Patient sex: F
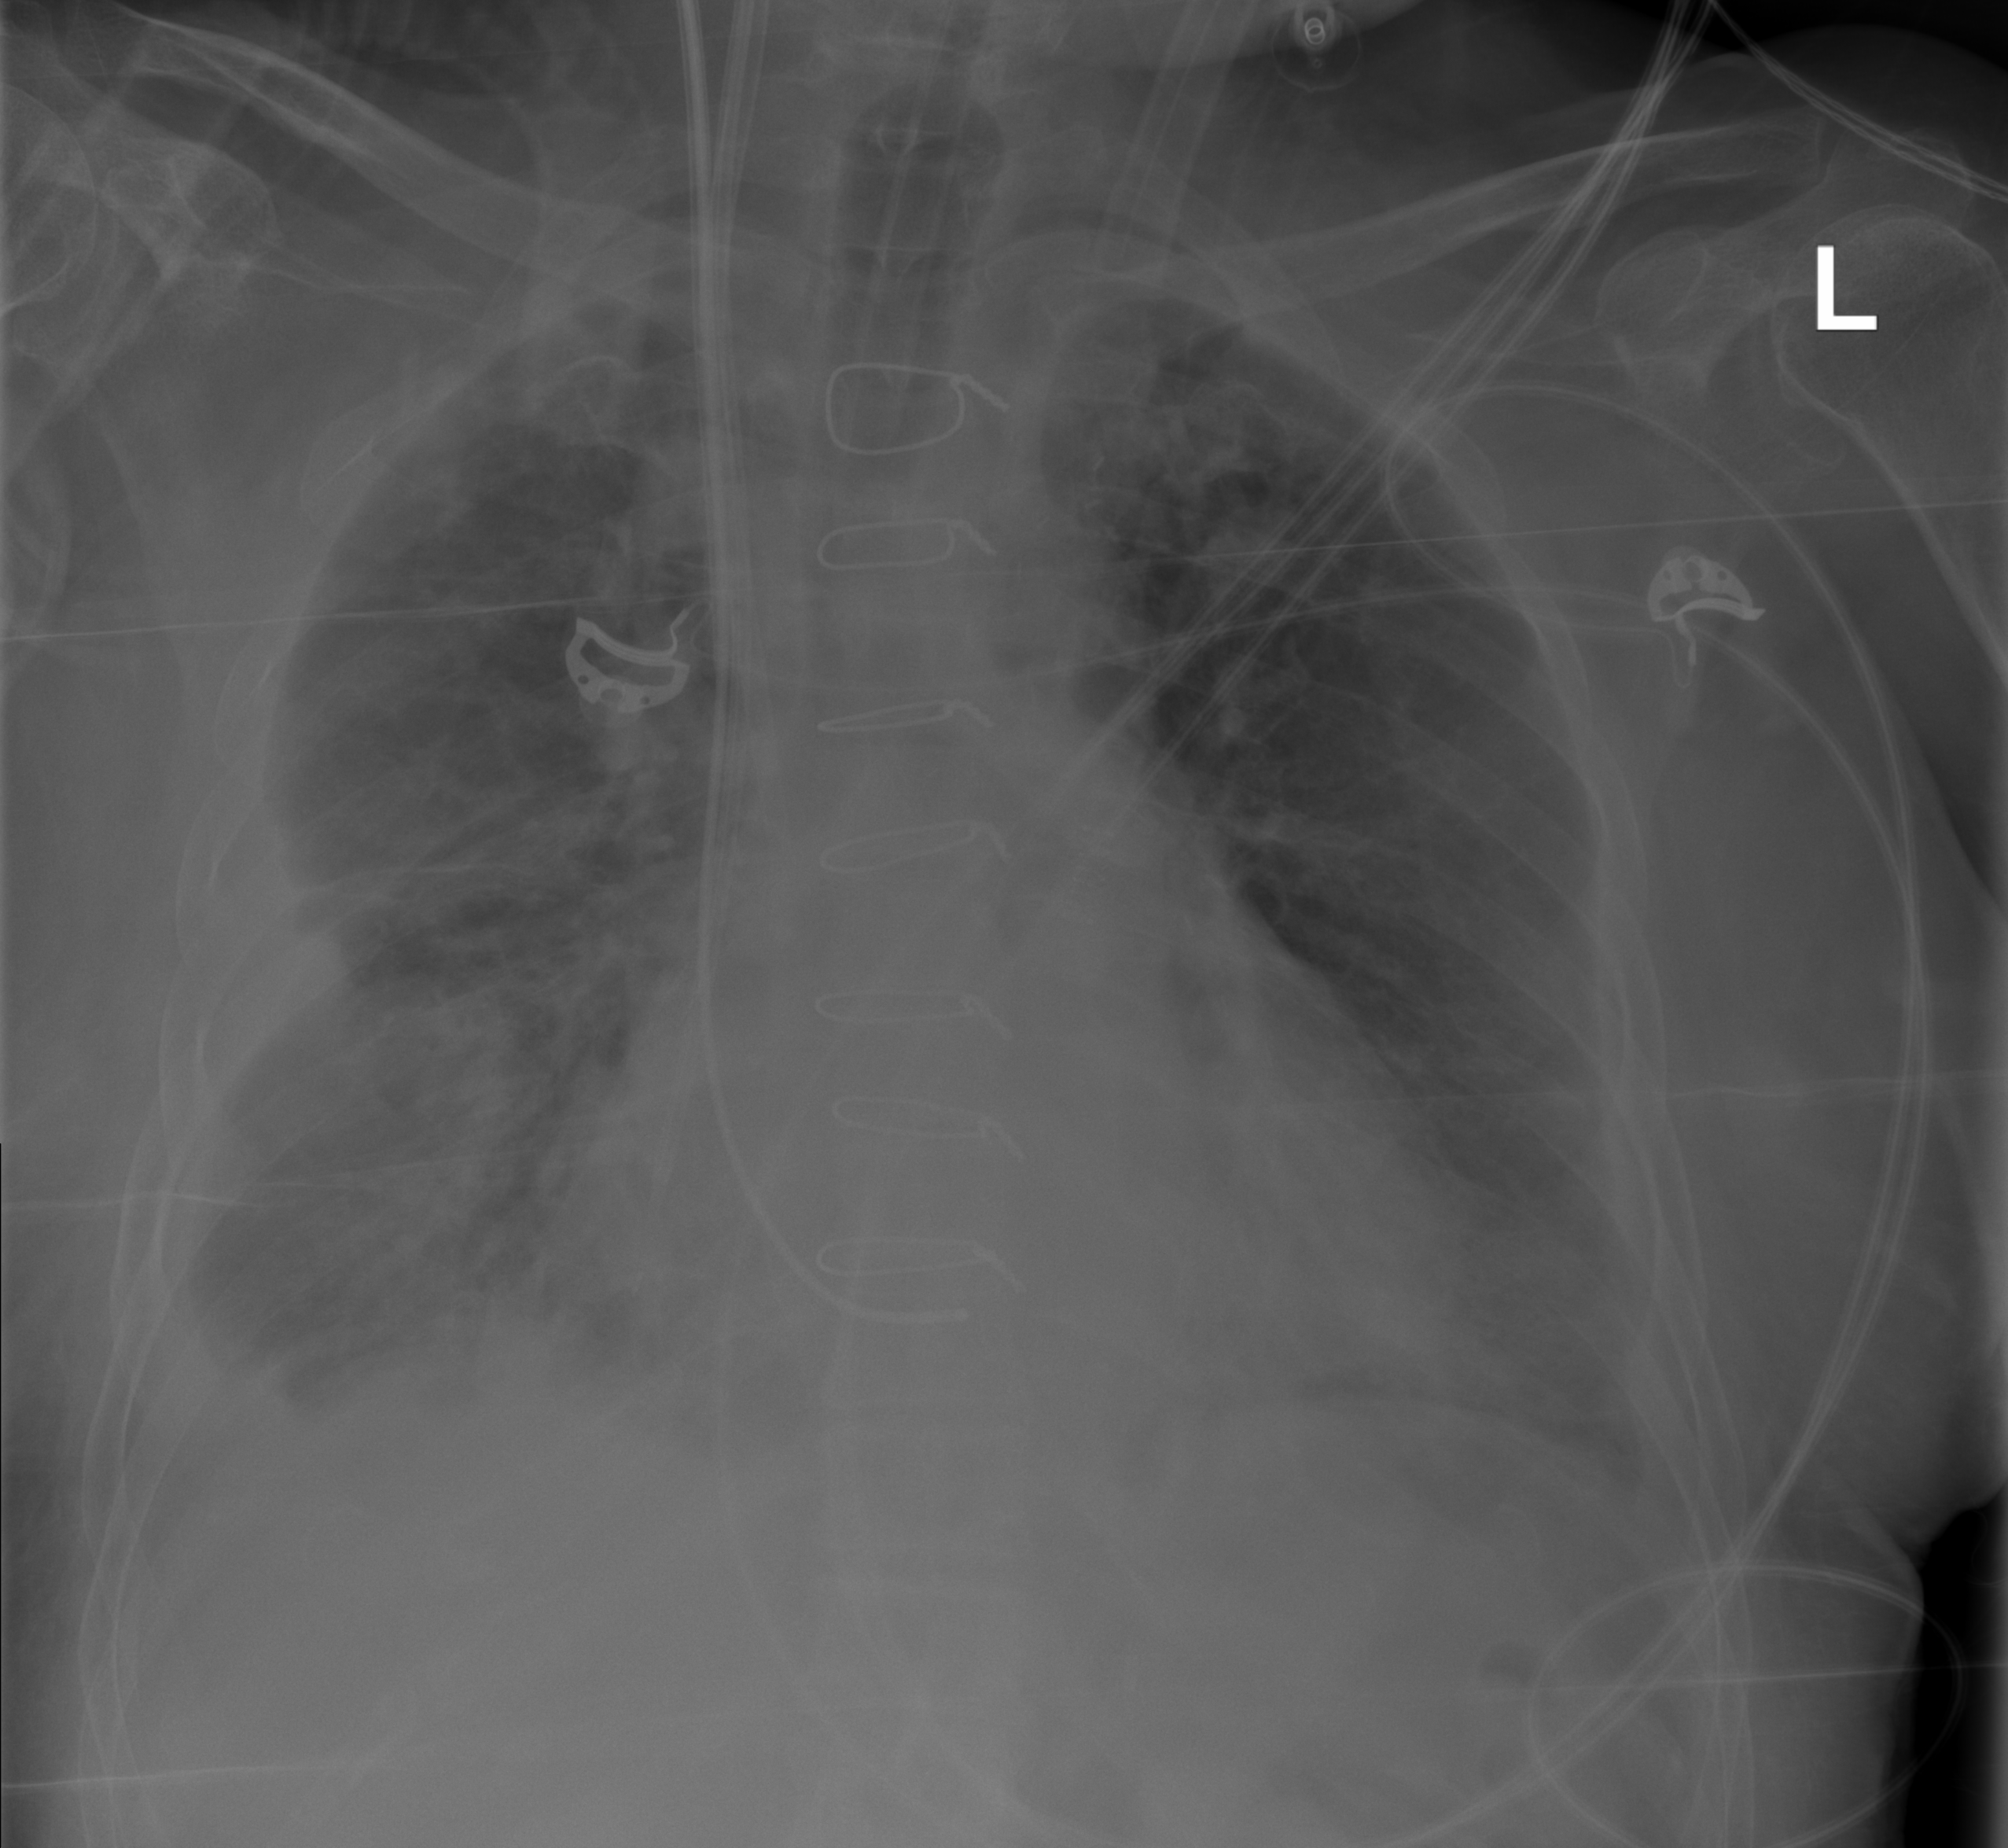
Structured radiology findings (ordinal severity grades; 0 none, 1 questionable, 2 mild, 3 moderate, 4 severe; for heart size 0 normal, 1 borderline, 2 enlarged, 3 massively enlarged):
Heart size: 2
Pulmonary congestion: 3
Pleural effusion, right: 3
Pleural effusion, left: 1
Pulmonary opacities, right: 3
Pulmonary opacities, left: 2
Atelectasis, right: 2
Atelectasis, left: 2